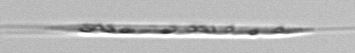
Label: Rhizosolenia